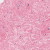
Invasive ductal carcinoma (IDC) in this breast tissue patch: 0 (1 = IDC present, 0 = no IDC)